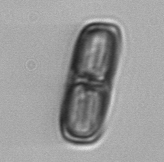
Label: Ephemera